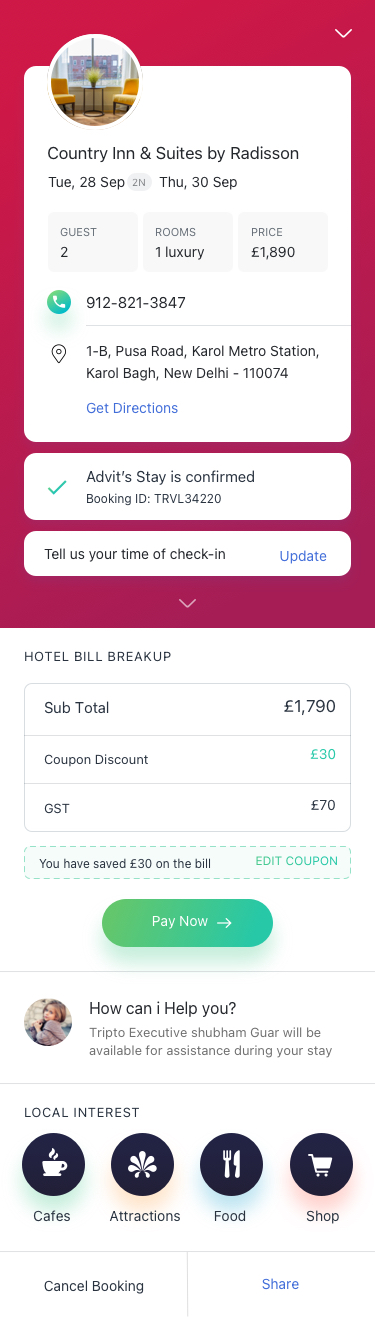
Text in this UI design:
Tue, 28 Sep
Thu, 30 Sep
2N
Country Inn & Suites by Radisson
912-821-3847
2
Guest
1 luxury
ROOMS
£1,890
PRICE
1-B, Pusa Road, Karol Metro Station, Karol Bagh, New Delhi - 110074
Get Directions
Advit’s Stay is confirmed
Booking ID: TRVL34220
Tell us your time of check-in
Update
Hotel Bill Breakup
Sub Total
£1,790
Coupon Discount
£30
GST
£70
Pay Now
You have saved £30 on the bill
EDIT Coupon
Travelo Executive shubham Guar will be available for assistance during your stay
How can i Help you?
Local Interest
Cafes
Attractions
Food
Shop
Cancel Booking
Share